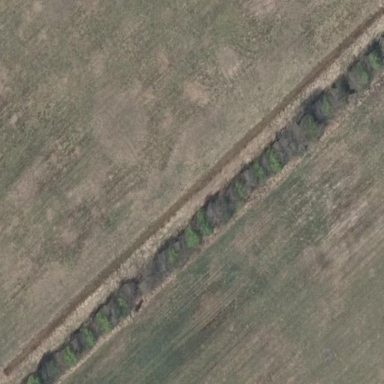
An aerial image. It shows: Ditch filled with water.